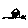
Label: house